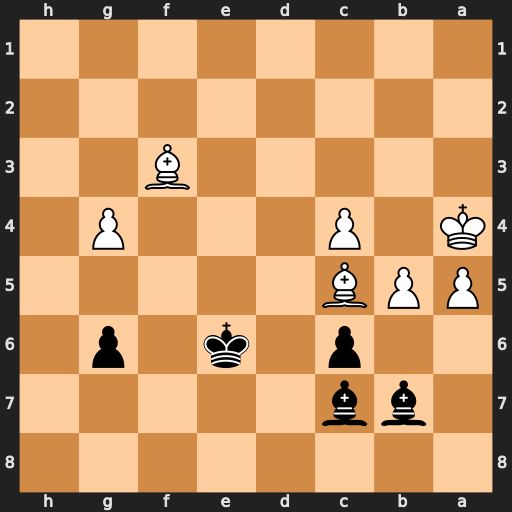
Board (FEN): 8/1bb5/2p1k1p1/PPB5/K1P3P1/5B2/8/8
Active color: b
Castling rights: -
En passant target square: -
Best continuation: cxb5+ cxb5 Bxf3